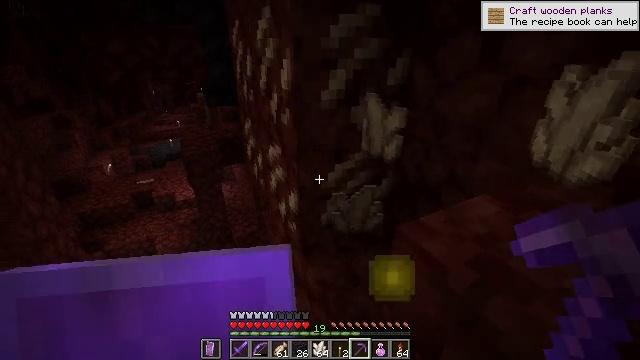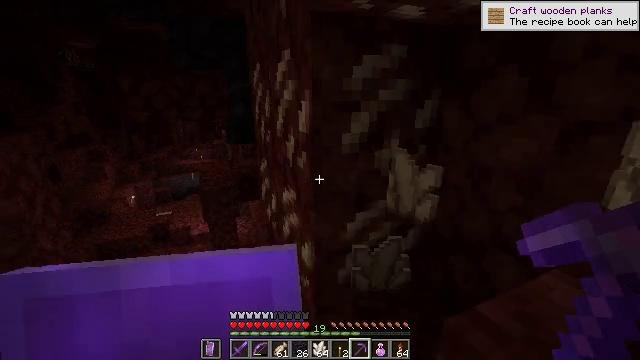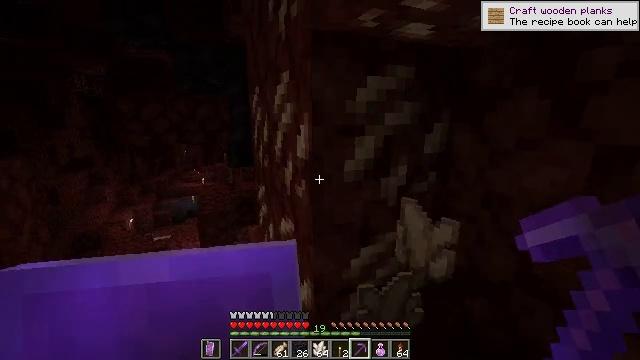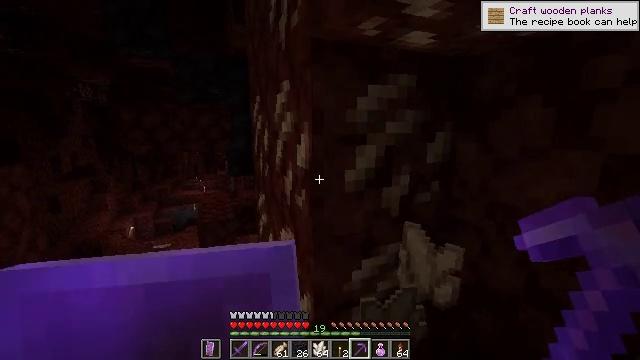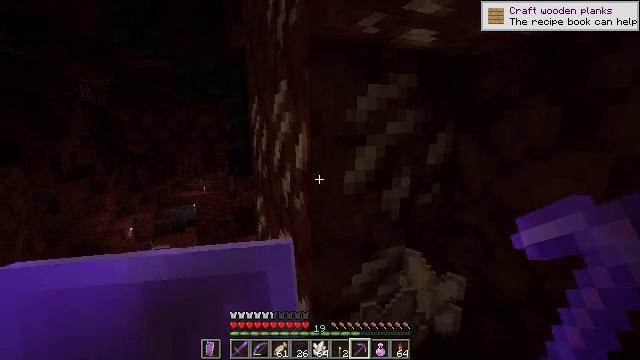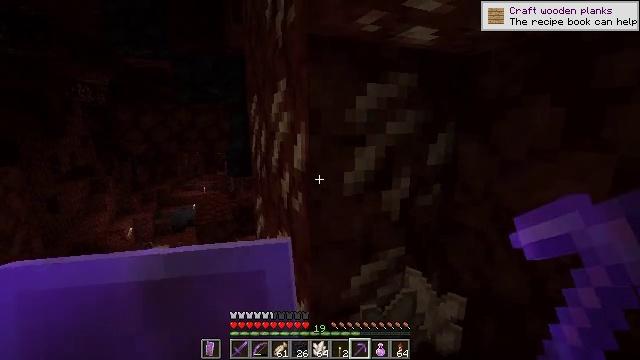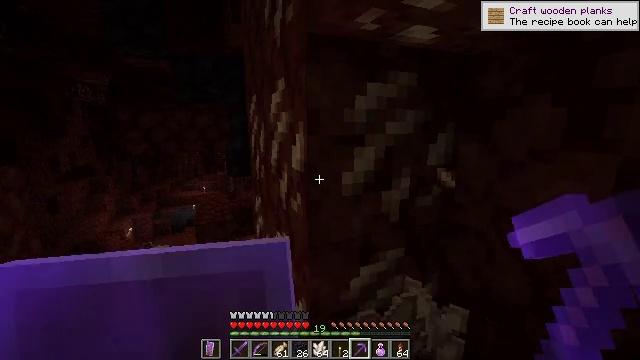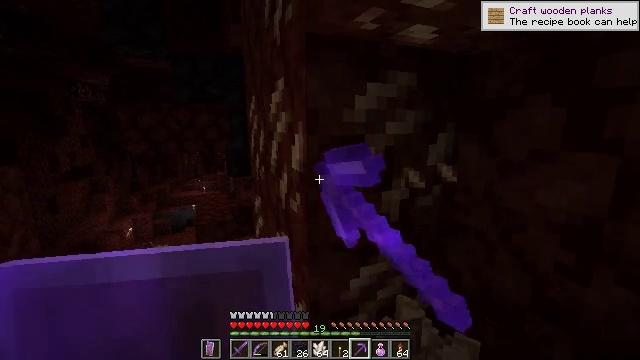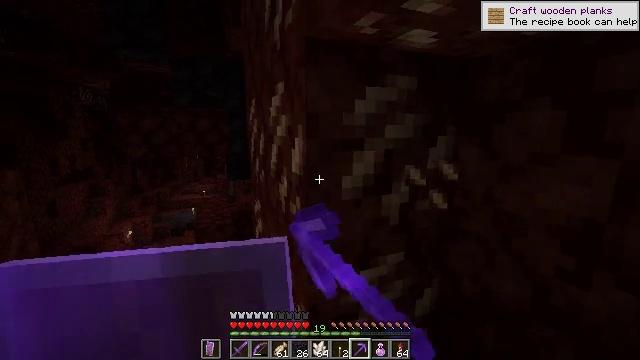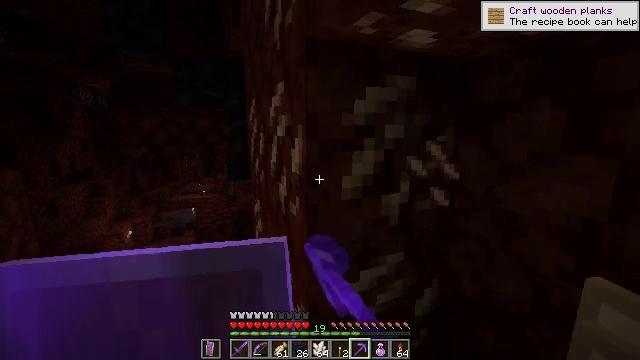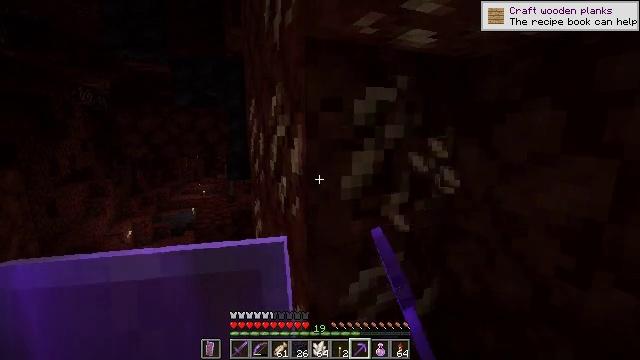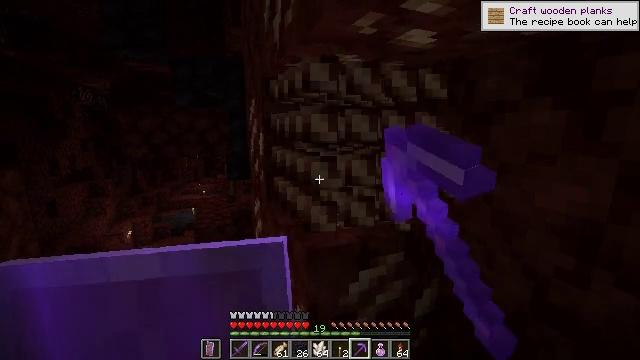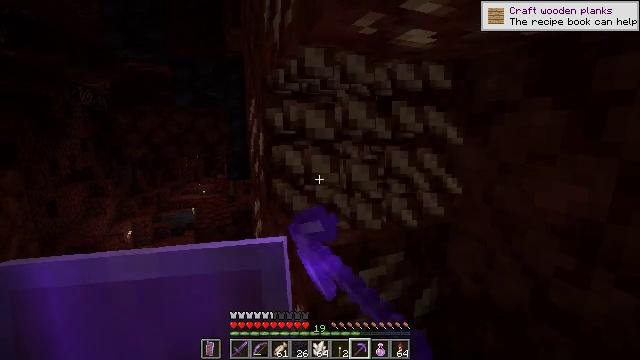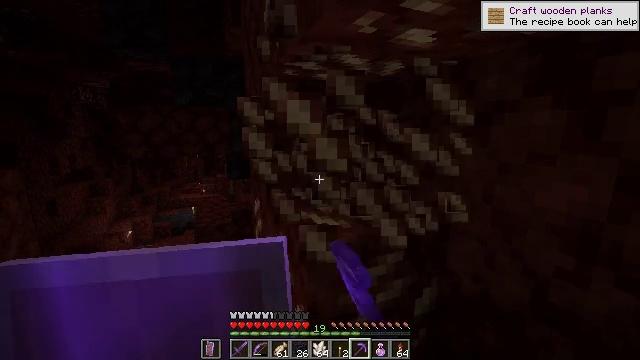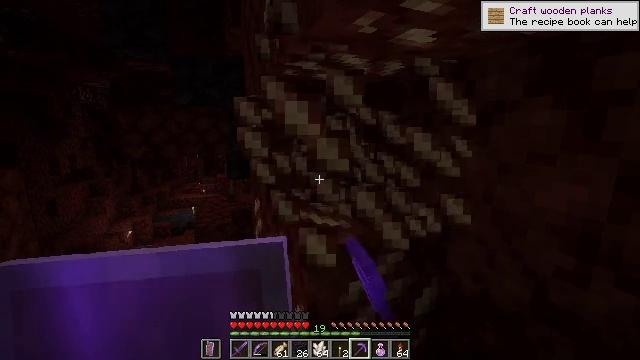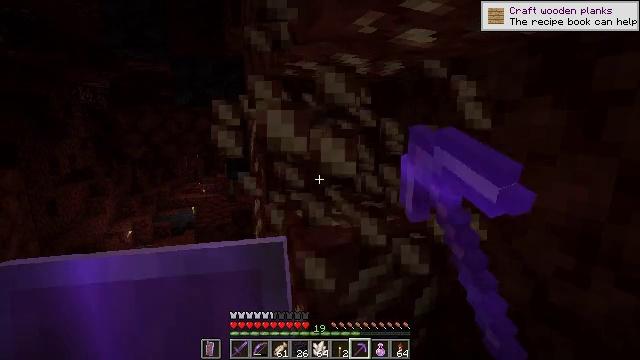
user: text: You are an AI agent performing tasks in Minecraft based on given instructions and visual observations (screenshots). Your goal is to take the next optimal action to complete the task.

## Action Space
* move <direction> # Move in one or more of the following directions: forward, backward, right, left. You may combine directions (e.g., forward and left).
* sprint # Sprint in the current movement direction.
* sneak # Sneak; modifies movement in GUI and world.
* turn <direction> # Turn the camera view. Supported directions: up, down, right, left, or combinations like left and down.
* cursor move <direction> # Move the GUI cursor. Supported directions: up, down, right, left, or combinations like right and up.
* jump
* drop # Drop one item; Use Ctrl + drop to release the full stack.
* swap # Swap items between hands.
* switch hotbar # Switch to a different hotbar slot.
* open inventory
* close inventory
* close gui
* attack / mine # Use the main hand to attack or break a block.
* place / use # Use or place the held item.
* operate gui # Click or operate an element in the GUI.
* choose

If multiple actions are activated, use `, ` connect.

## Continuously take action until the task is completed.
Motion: motion action
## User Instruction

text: Dig up the nether quartz ore.
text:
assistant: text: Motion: move forward, turn left and up
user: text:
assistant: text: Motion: turn up
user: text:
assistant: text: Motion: turn up
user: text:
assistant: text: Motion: no_op
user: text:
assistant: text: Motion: no_op
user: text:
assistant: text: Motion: attack / mine
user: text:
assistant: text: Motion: attack / mine
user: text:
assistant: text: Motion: attack / mine
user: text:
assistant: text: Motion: attack / mine
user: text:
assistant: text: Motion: attack / mine
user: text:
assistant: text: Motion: attack / mine
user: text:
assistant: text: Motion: attack / mine
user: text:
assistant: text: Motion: attack / mine
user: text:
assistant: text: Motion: attack / mine
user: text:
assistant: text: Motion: attack / mine
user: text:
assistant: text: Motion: attack / mine
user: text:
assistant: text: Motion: attack / mine
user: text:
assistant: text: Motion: attack / mine
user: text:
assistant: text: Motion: turn left, attack / mine
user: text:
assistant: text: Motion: turn left, attack / mine
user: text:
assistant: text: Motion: attack / mine
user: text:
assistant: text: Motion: attack / mine
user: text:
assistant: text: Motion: attack / mine
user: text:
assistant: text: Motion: attack / mine
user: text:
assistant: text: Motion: attack / mine
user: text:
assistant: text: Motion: attack / mine
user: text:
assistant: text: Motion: attack / mine
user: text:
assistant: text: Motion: attack / mine
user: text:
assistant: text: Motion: attack / mine
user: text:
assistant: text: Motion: turn down